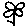
Label: flower